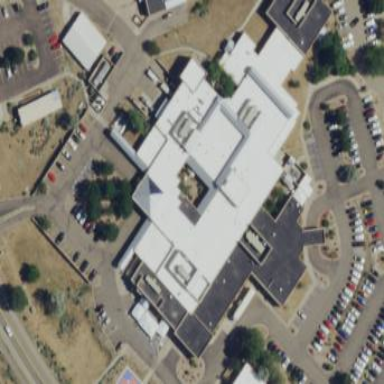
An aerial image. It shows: Healthcare facility identified as hospital.